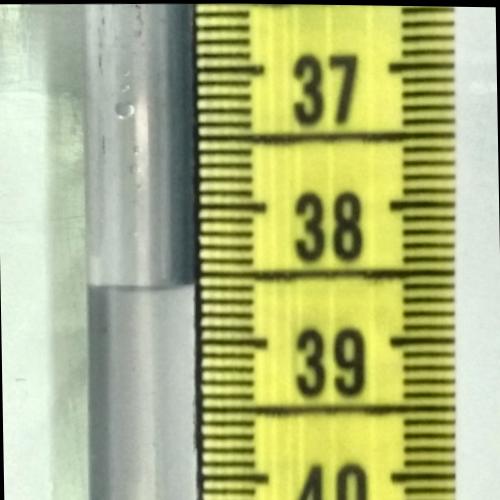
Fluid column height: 38.6 cm